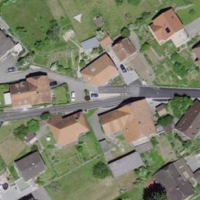
EUNIS habitat code: 54
Species observed at this site:
Aruncus dioicus
Campanula barbata